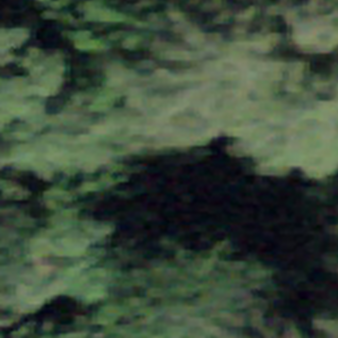
Label: other